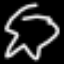
Label: octagon